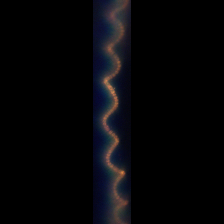
Taxon: Chaetoceros
Group: Diatoms